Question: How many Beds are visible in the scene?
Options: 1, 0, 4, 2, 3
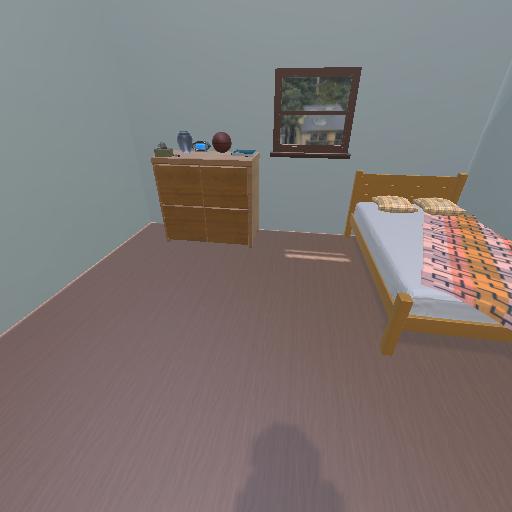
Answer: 1